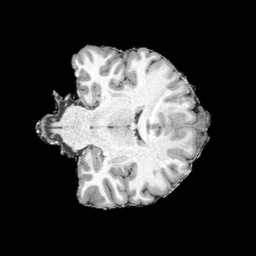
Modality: UNIT1
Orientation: coronal